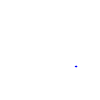
Particle: proton